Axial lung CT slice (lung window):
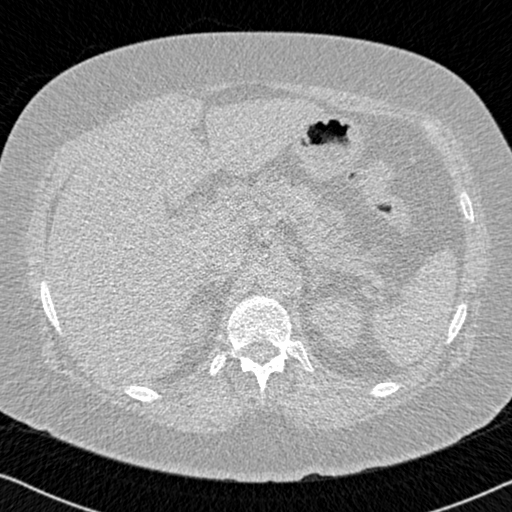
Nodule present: no